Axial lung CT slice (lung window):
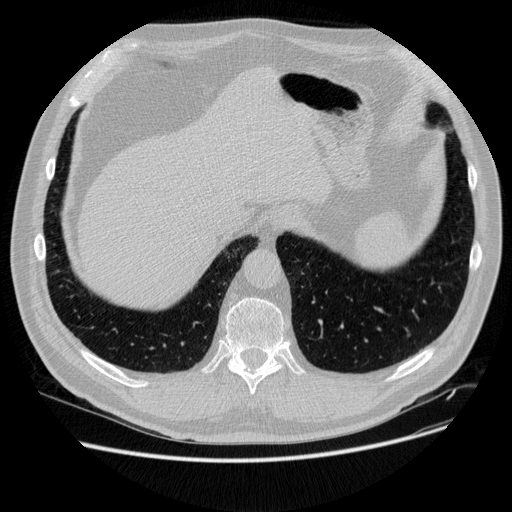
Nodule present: yes
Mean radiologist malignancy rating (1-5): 3